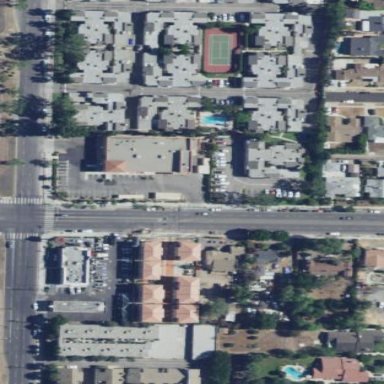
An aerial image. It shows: Residential area with apartments.